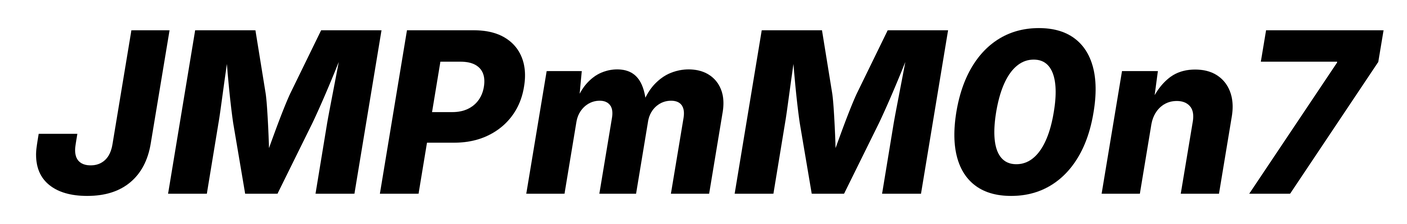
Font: Inter-Italic_ExtraBold_Italic